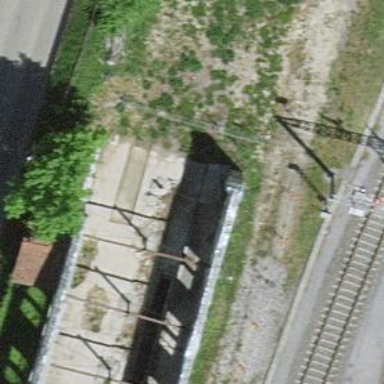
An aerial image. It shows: Abandoned railway yard with one track.